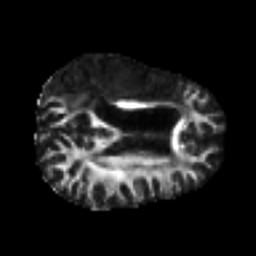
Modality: FA
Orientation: axial
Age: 54
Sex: male
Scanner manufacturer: siemens
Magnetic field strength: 3 T
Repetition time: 4.999 s
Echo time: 0.07946 s